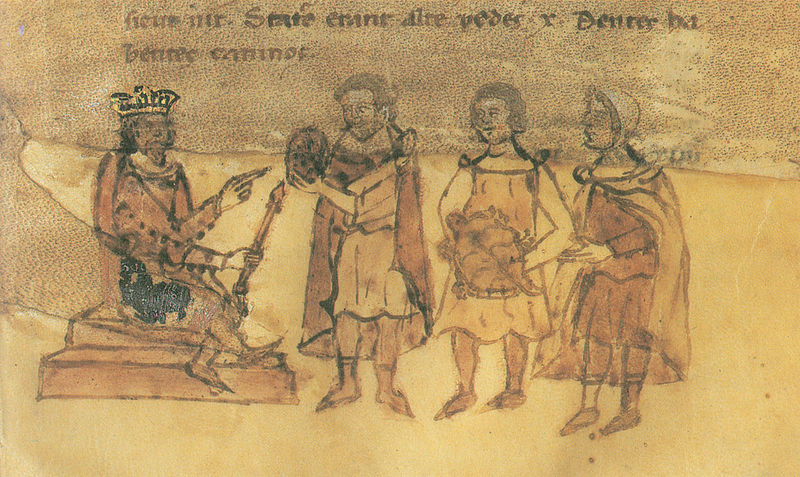
Titel: Alexanderroman
Institution: Leipzig, Stadtbibliothek
Schlagwörter: blau, hand, kopf, umhang, gelb, menschen, sitzen, braun, finger, frau, männer, zeichnung, rot, tier, tuch, haube, leute, malerei, bart, wand, arme, stehen, gold, haare, sitzend, drei, personen, krone, frucht, schrift, schuhe, mauer, könig, thron, detail, knie, zeigen, buch, seite, illustration, text, trohn, tron, rüstung, pergament, mittelalter, umhänge, könige, fresko, entdecker, schildkröte, pfeil, zepter, latein, konig, geschenke, buchmalerei, bringen, gaben, illumination, kokosnuss, zeter, geschencke